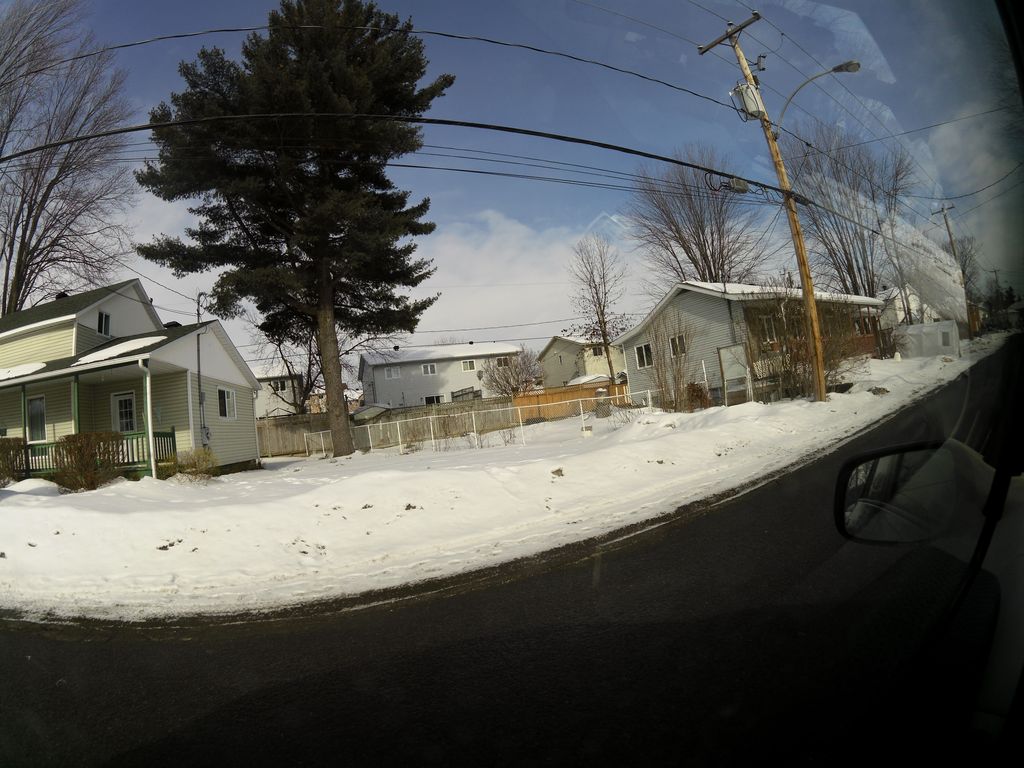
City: ottawa-gatineau